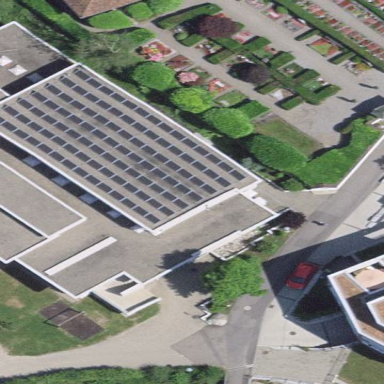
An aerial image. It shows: Solar power generator.